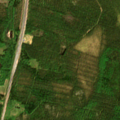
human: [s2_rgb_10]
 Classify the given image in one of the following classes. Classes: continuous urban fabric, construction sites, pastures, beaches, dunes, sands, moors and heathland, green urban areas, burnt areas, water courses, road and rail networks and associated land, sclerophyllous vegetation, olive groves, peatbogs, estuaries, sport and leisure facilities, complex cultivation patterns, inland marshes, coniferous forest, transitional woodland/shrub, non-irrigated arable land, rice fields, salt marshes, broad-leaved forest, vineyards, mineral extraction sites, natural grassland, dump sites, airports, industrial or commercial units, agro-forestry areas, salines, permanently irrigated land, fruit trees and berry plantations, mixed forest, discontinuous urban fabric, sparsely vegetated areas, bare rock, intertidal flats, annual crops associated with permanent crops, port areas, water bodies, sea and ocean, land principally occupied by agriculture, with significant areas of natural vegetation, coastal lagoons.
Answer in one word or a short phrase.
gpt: land principally occupied by agriculture, with significant areas of natural vegetation, coniferous forest, mixed forest